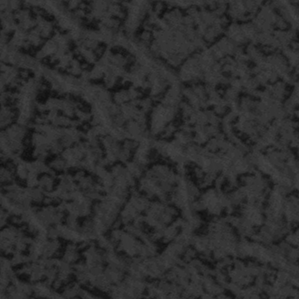
Label: frost